Question: Can the primary key inbox_id in UserInbox be a foreign key for EmployerInformation and UserInformation?
Context:
Users and employers can send feedback to an administrator's inbox. This feedback will be stored in the table UserInbox. (image shown below)

Issue:
Both UserInformation and EmployerInformation have record_id as a unique identifier- I'm not sure if I can use the identifier (message_id) to connect UserInformation and EmployerInformation to UserInbox as it is hard to distinguish between the two record_ids.
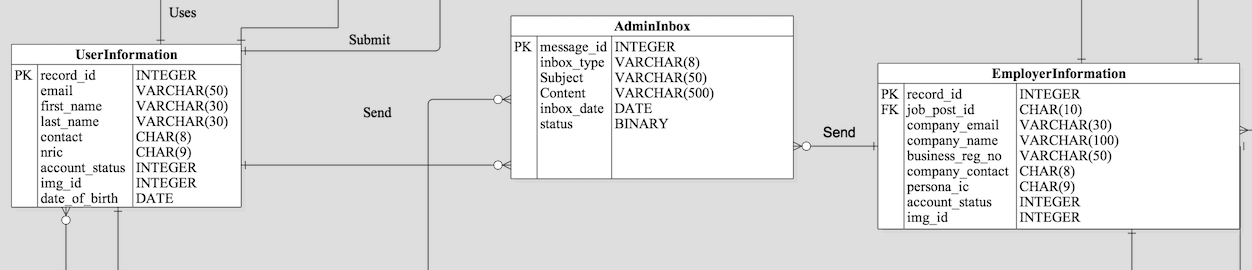
Answer: It's not a good idea to make 'inbox_id' as foreign key in 'UserInfomation' and 'EmployerInformation', because one user may have numbers of feedbacks, then user information will be duplicated many times.
One approach to this problem is using idea of , meaning that both 'UserInformation' and 'EmployerInformation' inherit from 'User' table, and 'User' table keeps common information of 'UserInformation' and 'EmployerInformation' like 'record_id' and 'img_id'. 'UserInbox' table will then keep 'record_id' as a foreign key.
'''
UserInformation ------ User ----- EmployerInformation
|
UserInbox
'''